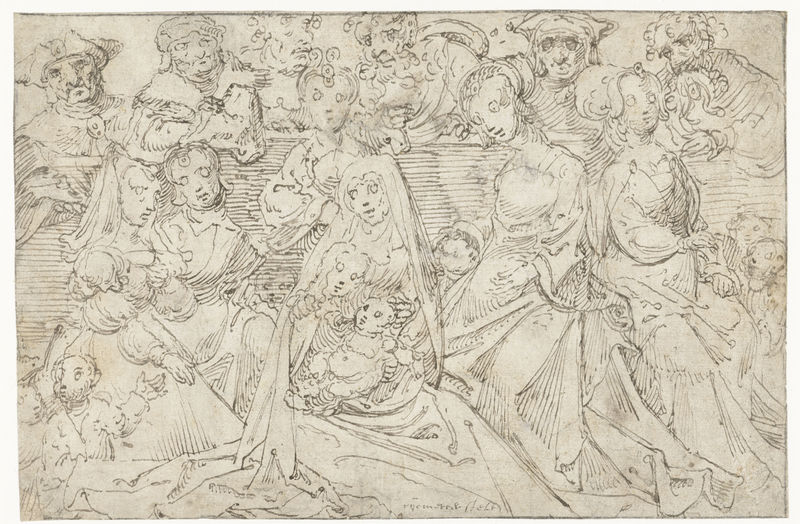
Titel: Heilige maagschap
Künstler: Rijckaert Aertsz.
Standort: Amsterdam
Institution: Rijksmuseum
Schlagwörter: celebration, crowd, gathering, hat, men, people, white, women, black, dress, dresses, face, female, girls, hair, nose, old, robe, sitting, society, table, woman, man, naked, nude, girl, head, child, eyes, noble, drawing, paper, black and white, chin, mother, mouth, scarf, hats, illustration, line, monochrome, outline, sketch, beard, children, abstract, happy, human, ink, draft, jesus, style, study, watching, pencil, draw, lines, baby, simple, kids, humans, mary, father, mothers, round, scary, skeleton, peopl, strokes, veil, babies, nobility, infant, nursing, serene, pregnant, birth, ducks, scarves, lineart, maryy, kinds, holding baby, siluette, newborn, skeleten, squiggly, weil, drrawing, fundamentalism, vveil